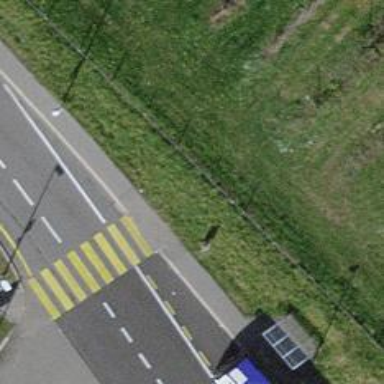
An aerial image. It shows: Kerb serving as barrier.